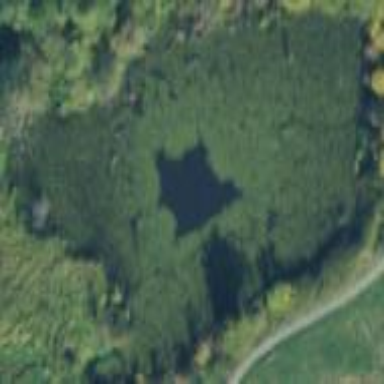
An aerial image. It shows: Peaceful pond surrounded by nature.